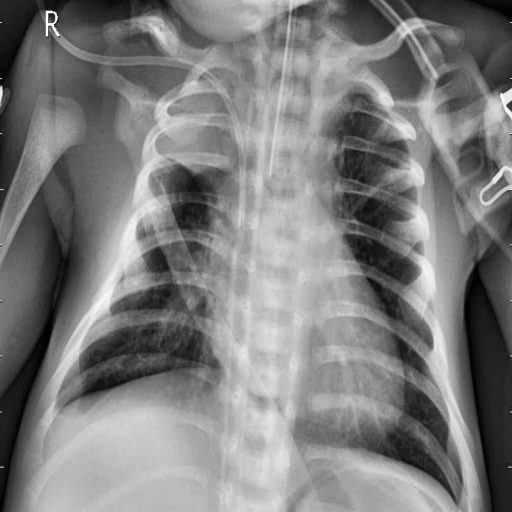
Finding: PNEUMONIA